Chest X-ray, PA view. Patient: 26 years old, sex F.
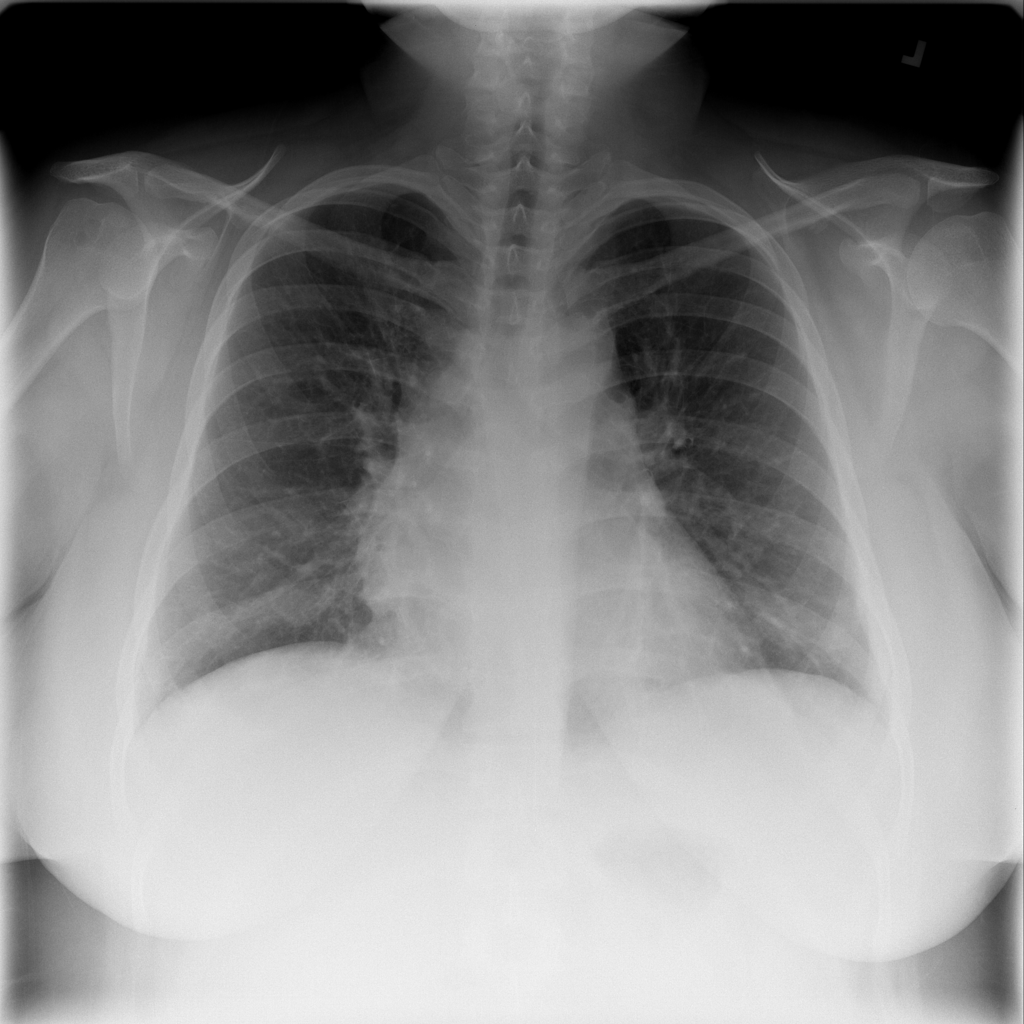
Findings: Infiltration